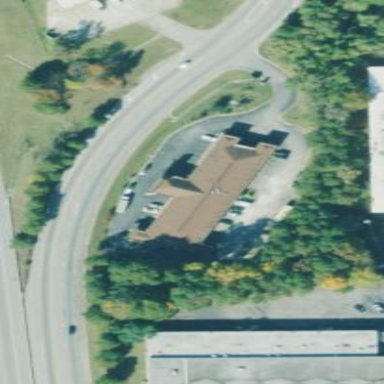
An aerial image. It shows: Motel building.